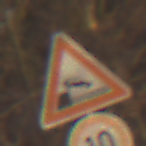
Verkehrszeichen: Ufer
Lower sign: Geschwindigkeit10
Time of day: SunriseSunset
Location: Outdoor (Nature)
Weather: Clear
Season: Autumn
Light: Natural